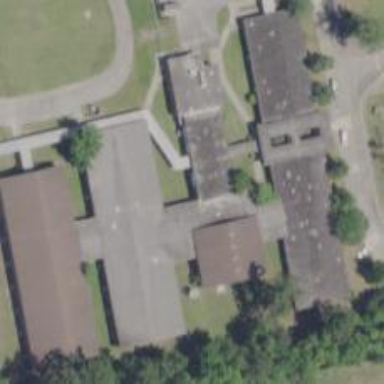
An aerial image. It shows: School.